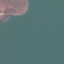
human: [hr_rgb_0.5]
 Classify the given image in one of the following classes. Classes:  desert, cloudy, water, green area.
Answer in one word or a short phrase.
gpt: water